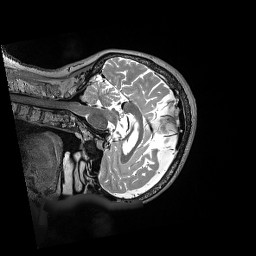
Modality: T2w
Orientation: sagittal
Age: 80
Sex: male